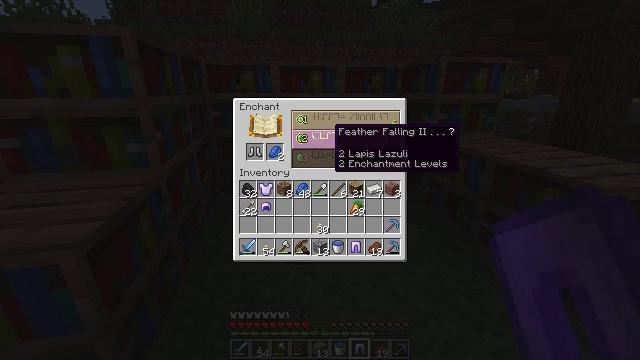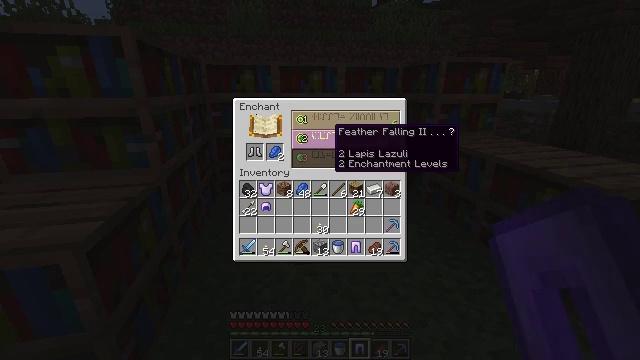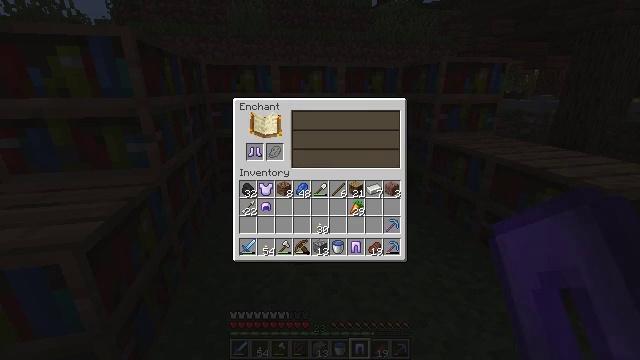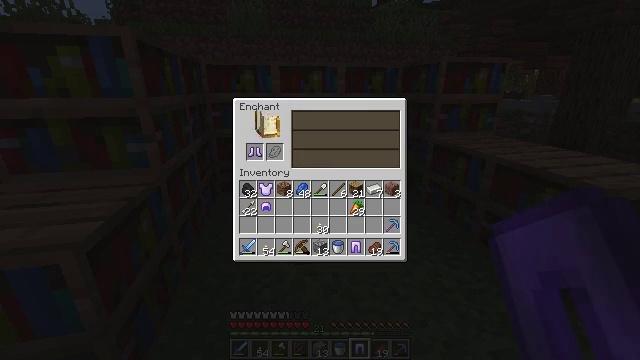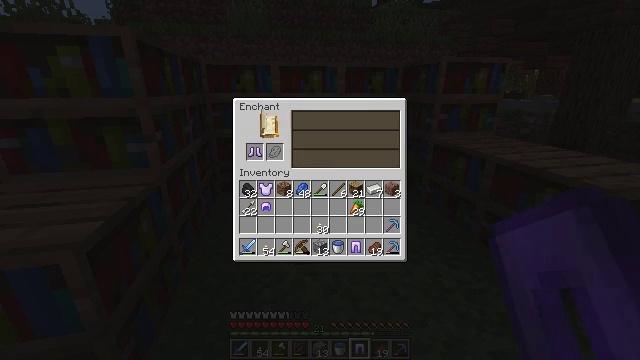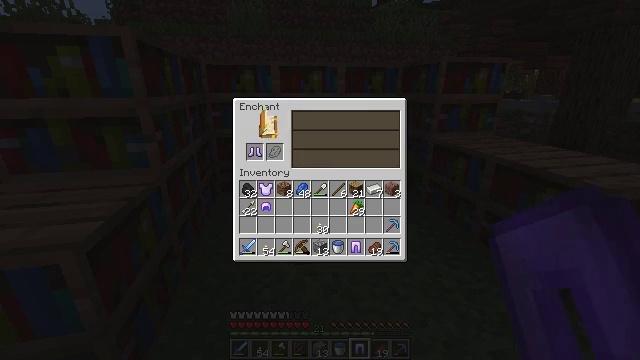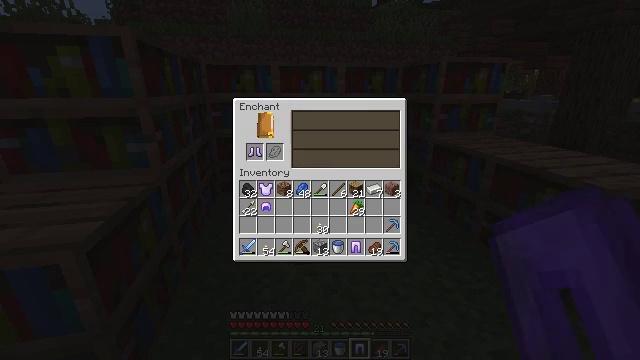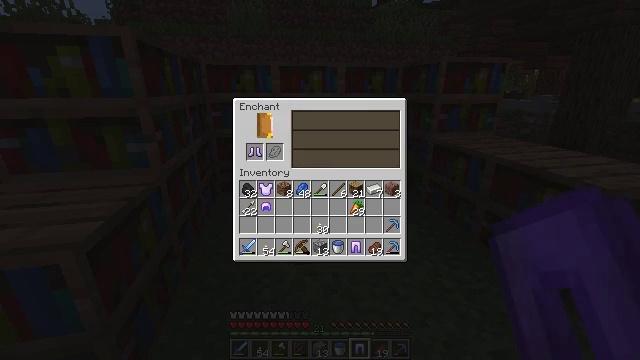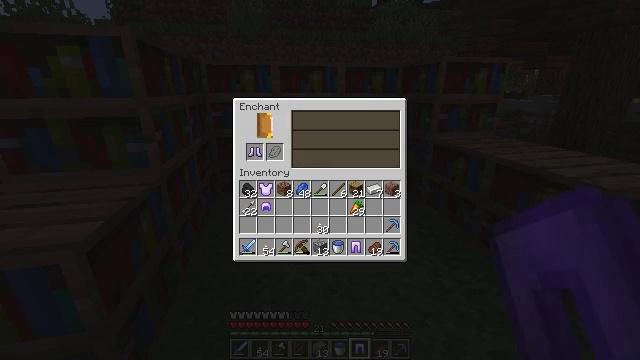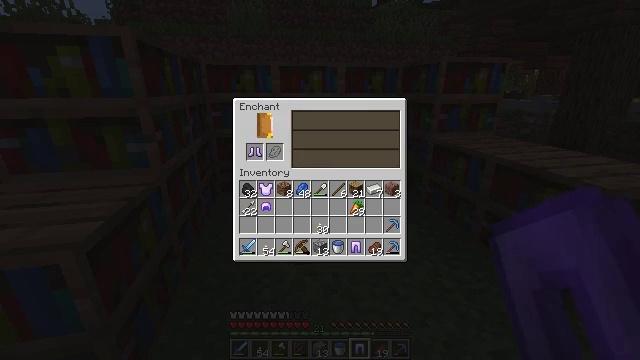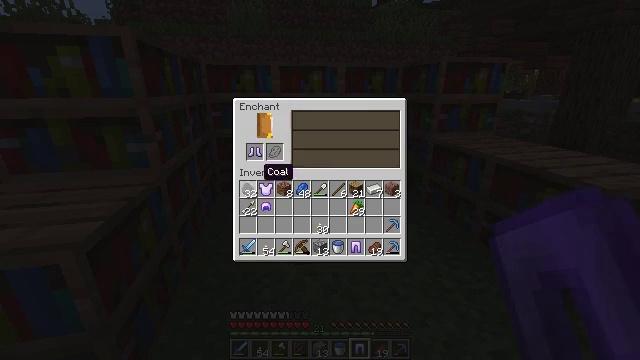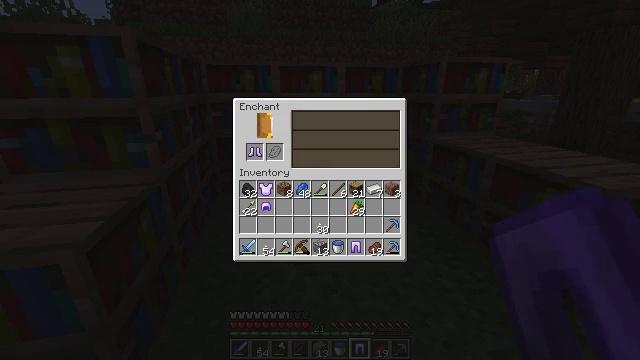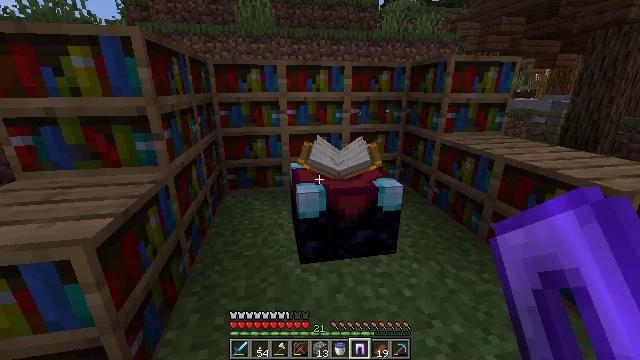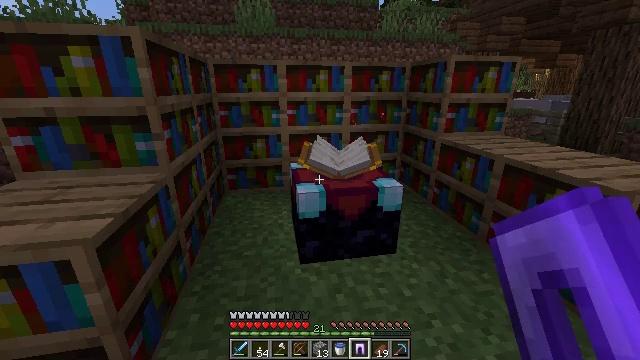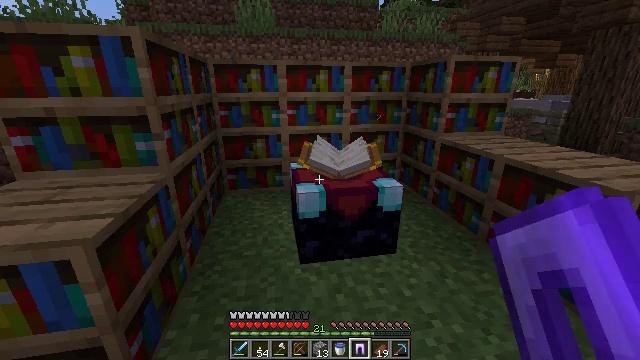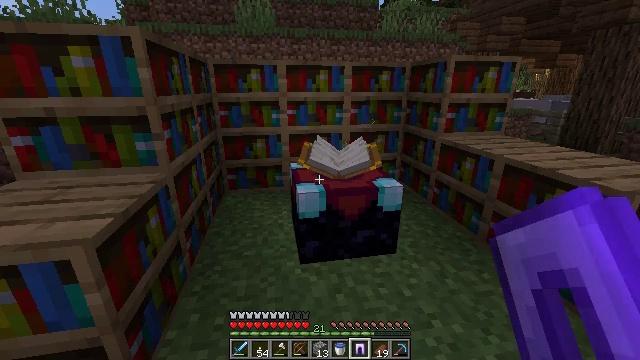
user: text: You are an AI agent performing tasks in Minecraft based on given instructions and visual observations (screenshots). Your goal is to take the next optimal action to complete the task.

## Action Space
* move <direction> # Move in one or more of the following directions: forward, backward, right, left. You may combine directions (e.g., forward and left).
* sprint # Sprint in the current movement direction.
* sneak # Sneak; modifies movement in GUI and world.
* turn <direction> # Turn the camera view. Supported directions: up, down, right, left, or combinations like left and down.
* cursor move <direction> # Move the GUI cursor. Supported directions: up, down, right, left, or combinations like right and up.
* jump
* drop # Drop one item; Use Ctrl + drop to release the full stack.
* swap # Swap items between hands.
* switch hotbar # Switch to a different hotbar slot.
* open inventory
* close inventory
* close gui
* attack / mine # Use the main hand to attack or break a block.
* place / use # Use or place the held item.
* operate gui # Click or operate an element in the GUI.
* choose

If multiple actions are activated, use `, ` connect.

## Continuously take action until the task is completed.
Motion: motion action
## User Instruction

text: Drop iron leggings.
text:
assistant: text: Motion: no_op
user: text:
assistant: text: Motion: no_op
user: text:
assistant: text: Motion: no_op
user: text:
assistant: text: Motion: no_op
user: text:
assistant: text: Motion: no_op
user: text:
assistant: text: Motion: no_op
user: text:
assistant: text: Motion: no_op
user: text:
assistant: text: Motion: cursor move left
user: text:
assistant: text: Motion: cursor move left and down
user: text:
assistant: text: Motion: cursor move left and down
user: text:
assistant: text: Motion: cursor move left and down
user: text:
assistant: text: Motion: cursor move left, close inventory
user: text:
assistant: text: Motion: close inventory
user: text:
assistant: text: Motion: close inventory
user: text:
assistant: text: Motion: close inventory
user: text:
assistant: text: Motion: no_op
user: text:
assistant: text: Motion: no_op
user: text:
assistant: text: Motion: no_op
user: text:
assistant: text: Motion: no_op
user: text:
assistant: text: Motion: no_op
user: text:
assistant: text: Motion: no_op
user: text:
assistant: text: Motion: no_op
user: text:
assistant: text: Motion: no_op
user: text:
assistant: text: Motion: no_op
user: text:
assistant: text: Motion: no_op
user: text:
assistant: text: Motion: open inventory
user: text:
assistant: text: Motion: open inventory
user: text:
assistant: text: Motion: open inventory
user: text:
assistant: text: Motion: open inventory
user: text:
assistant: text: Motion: cursor move down, open inventory